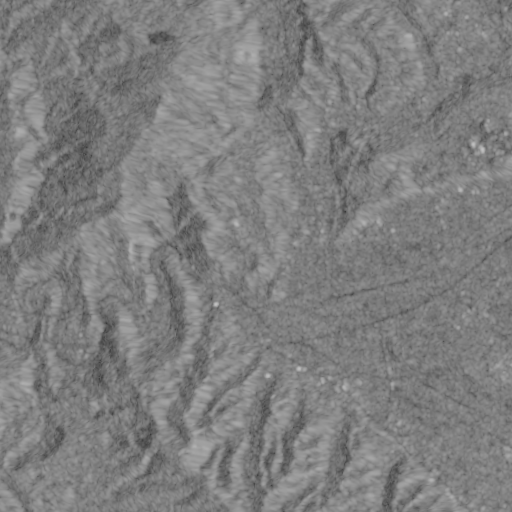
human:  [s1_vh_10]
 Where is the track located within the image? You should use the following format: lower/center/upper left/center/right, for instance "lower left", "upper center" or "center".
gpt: The track is located in the upper right of the image.
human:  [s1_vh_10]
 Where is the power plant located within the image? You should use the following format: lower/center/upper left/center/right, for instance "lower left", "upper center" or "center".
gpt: There is no power plant in the image.

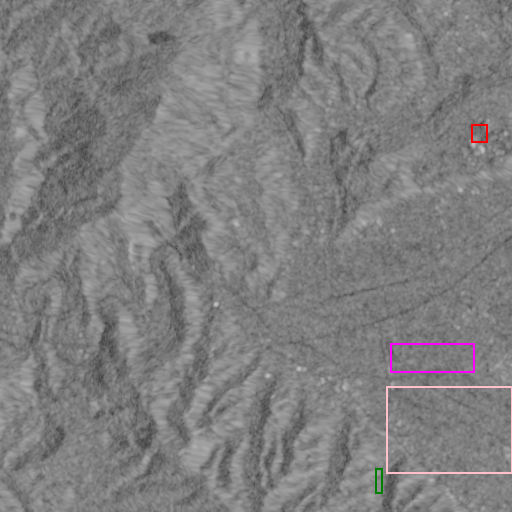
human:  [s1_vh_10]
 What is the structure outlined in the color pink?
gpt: The structure outlined in pink is a crop field.
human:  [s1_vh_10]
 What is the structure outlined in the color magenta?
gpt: The structure outlined in magenta is a park.
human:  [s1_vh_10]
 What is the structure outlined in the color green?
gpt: The structure outlined in green is a parking lot.
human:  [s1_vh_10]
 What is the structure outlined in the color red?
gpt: The structure outlined in red is a track.
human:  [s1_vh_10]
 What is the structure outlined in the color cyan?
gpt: There is no cyan outline.